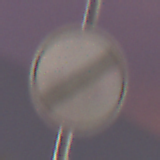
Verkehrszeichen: EndeSaemtlicherBegrenzungen
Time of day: SunriseSunset
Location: Outdoor (Urban)
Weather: PartlyCloudy
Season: NotSpecified
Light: Artificial